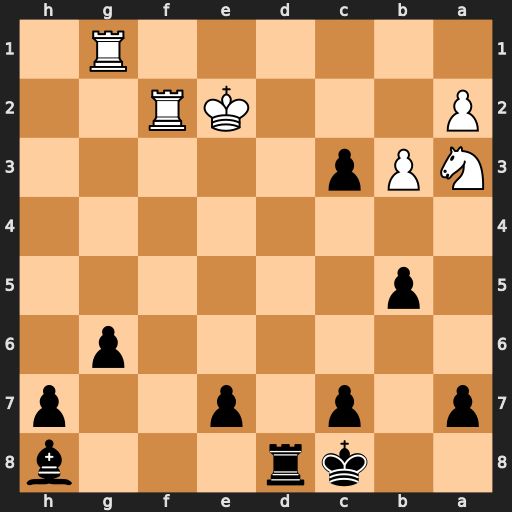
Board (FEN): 2kr3b/p1p1p2p/6p1/1p6/8/NPp5/P3KR2/6R1
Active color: b
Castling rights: -
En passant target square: -
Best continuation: Rd2+ Kf3 Rxf2+ Kxf2 Bd4+